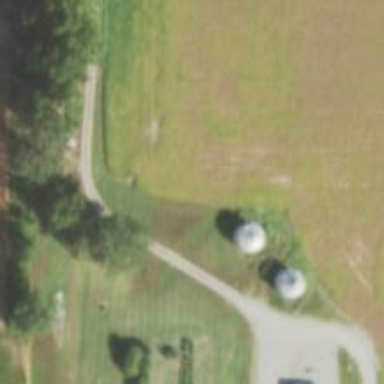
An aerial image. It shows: Silo.